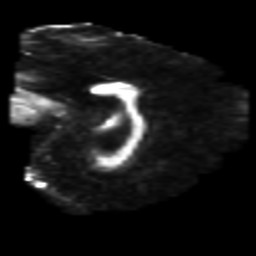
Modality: FA
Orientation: sagittal
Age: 22
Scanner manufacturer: philips
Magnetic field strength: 3 T
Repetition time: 8.6 s
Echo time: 0.127 s